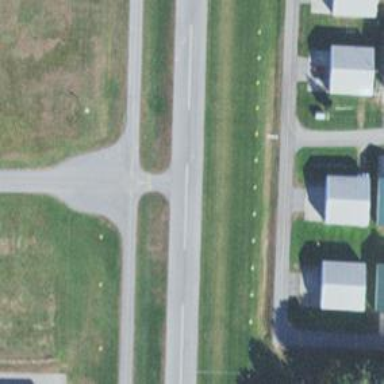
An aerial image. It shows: Runway surface made of asphalt at airport.